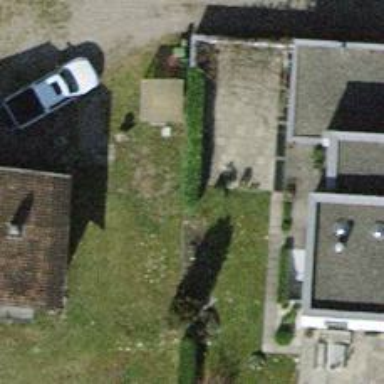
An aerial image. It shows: Hedge acting as barrier.